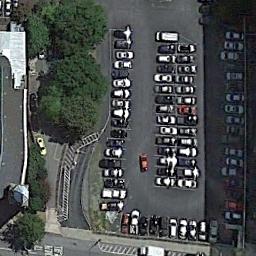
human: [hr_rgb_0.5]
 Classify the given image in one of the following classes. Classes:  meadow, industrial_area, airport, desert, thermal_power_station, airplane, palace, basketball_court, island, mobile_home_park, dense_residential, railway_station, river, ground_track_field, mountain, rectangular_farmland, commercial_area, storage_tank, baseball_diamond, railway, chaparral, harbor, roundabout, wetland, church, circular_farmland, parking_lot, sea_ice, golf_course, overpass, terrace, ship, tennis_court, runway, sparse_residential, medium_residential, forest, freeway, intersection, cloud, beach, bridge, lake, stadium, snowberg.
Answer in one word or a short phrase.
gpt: parking_lot